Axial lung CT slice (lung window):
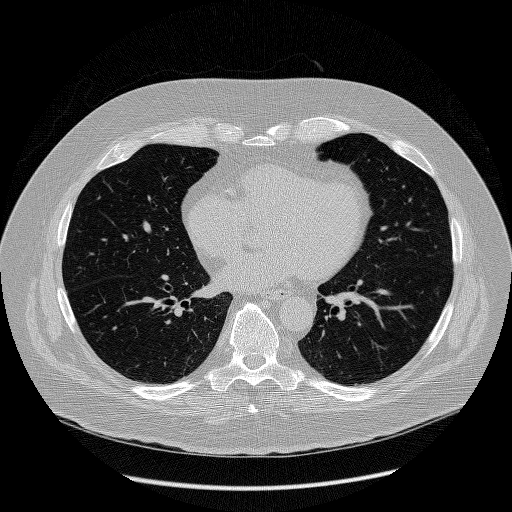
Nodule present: no